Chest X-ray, AP view. Patient: 12 years old, sex F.
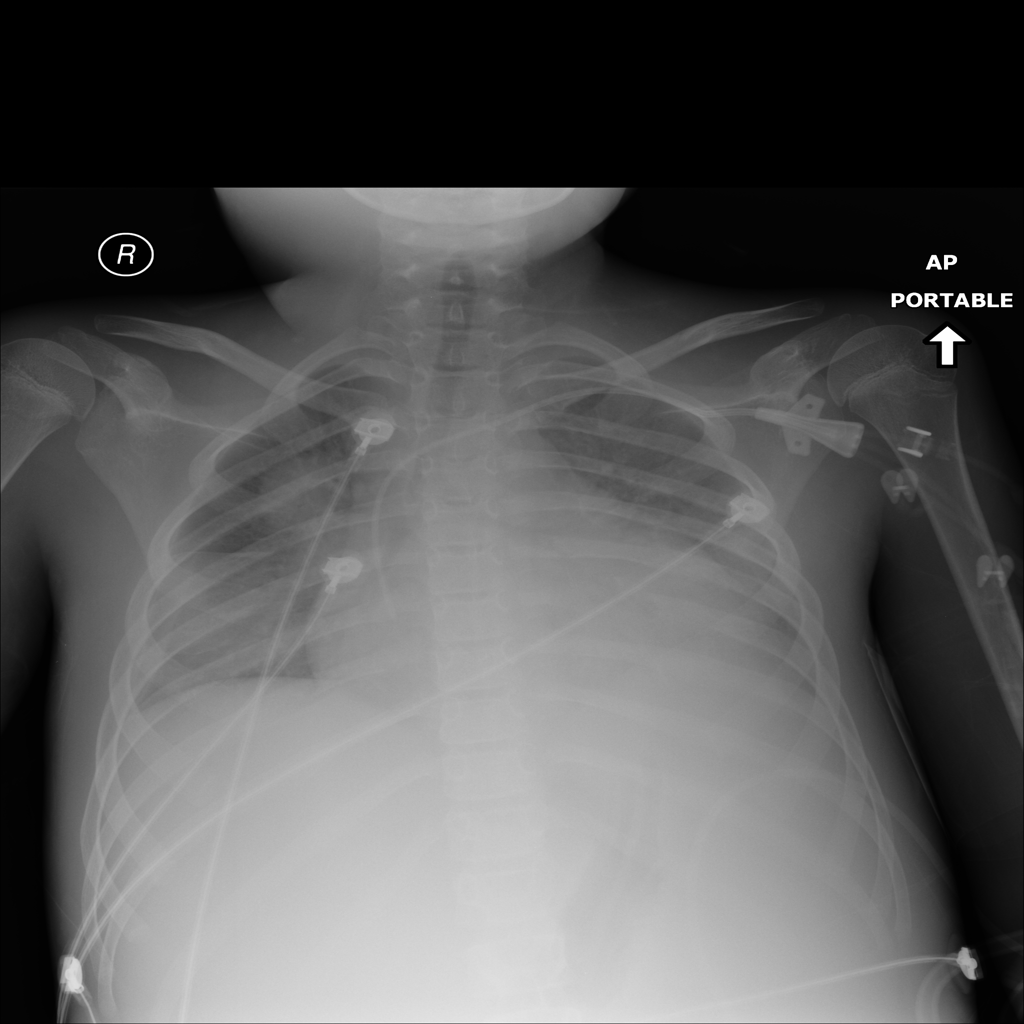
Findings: Edema, Infiltration